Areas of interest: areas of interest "Ba-Shu Creative World Kindergarten"
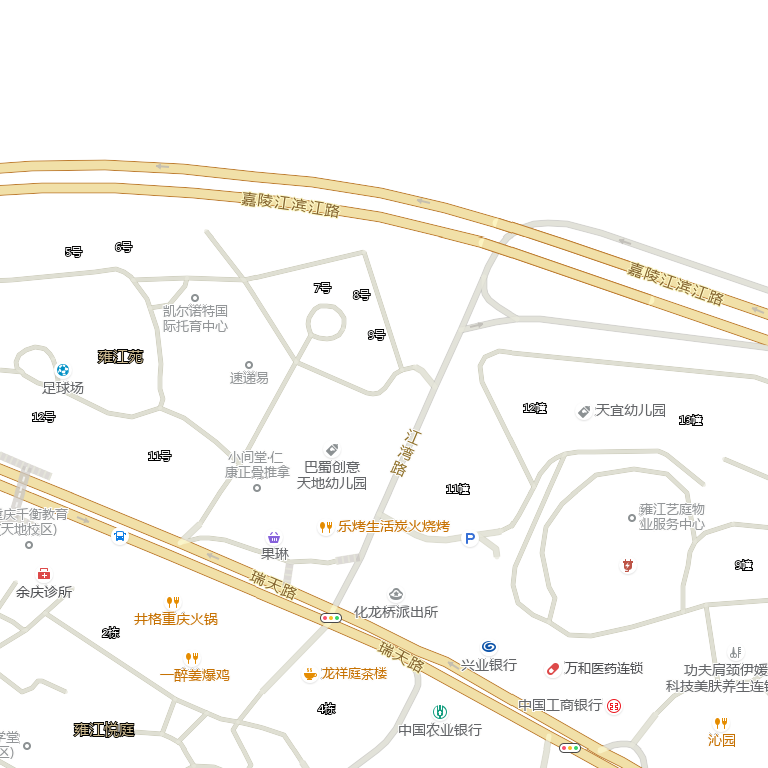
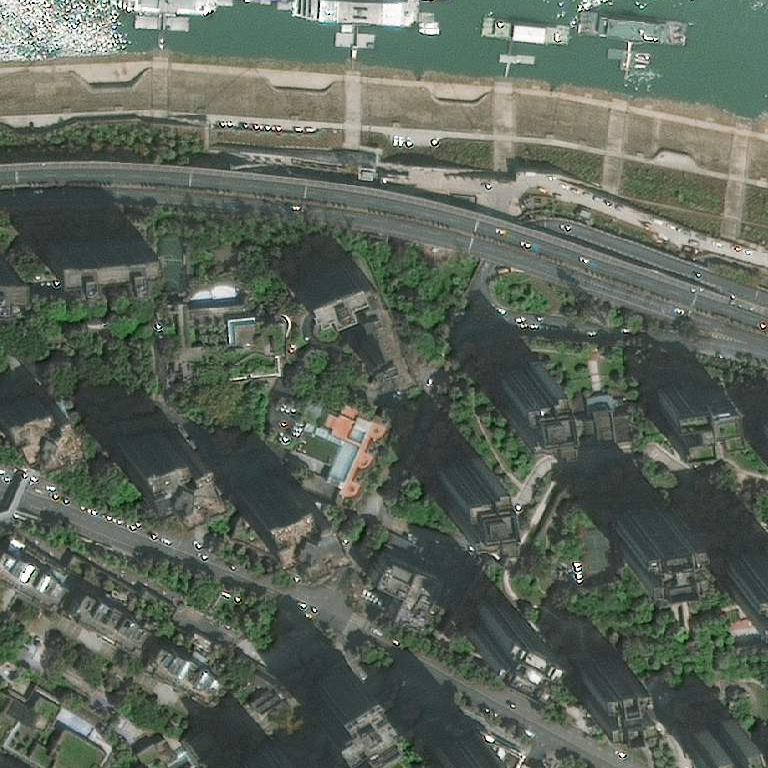